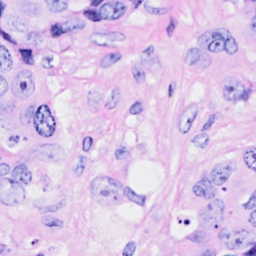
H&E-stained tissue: Breast